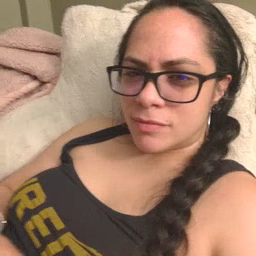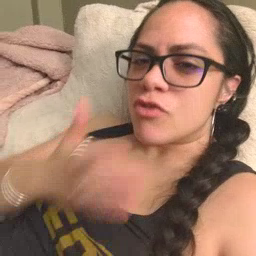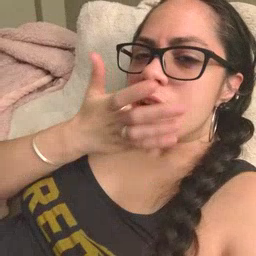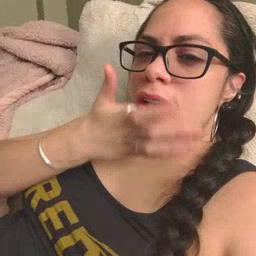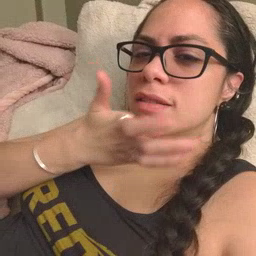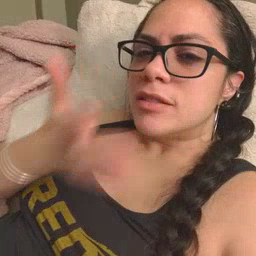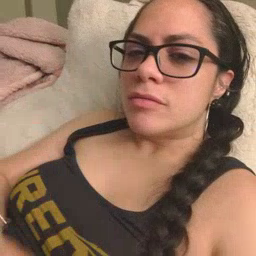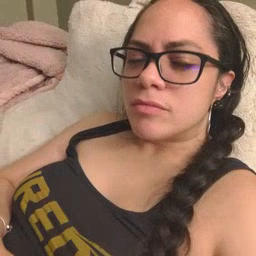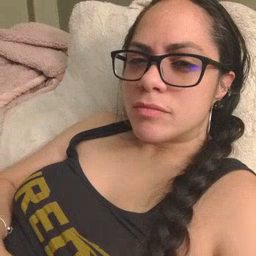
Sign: grass